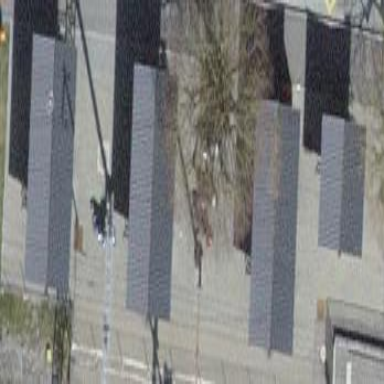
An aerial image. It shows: Bicycle parking facility.